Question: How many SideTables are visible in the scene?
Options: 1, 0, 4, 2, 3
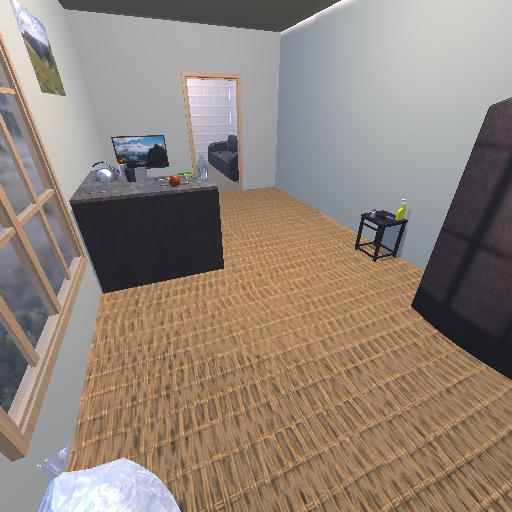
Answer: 1